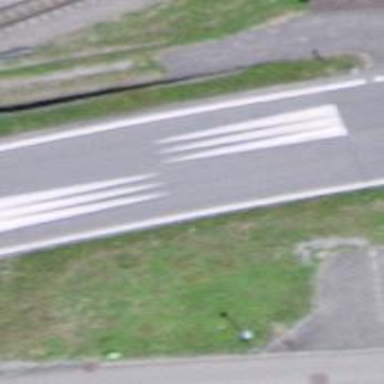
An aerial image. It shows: Primary road with asphalt surface.